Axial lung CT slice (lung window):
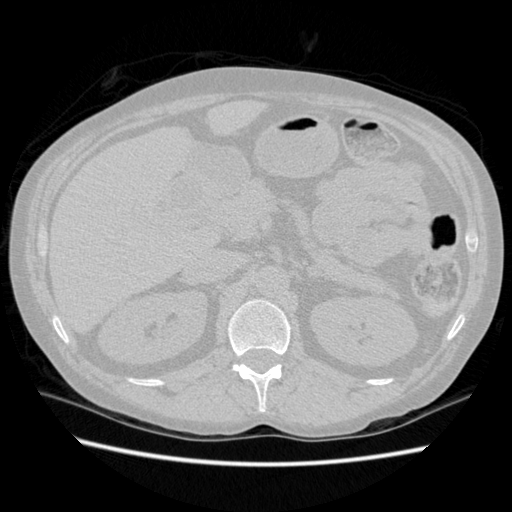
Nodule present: no